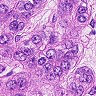
Metastatic tissue present: yes